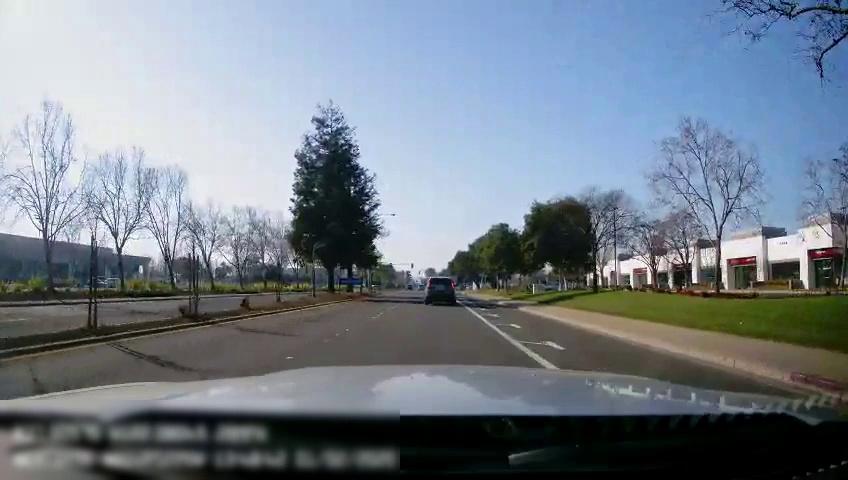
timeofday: Day
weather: Sunny
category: Drivable Space
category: Drivable Space
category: Vehicles | SUV
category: Lanes | Current Lane
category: Lanes | Alternate Lane
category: Lanes | Current Lane
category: Lanes | Opposite Lane